Question: I will use neo4j 2.1.6 to build a web application for telecommunications.
I have started building my model in a UML diagram, describing the relations between each element (for example a Cabinet constsists of NetworkBoards, NetworkBoards consists of Vcards etc.).
My initial idea was to create - from the classes described in my UML - nodes. These nodes will relate to each other as described in the UML. Later I would create instances of these nodes which would contain my data and would be related to each other as their parent classes are (please check UML attachment).
Now I realise maybe this way of thinking is NOT the "neo4j" way. I came up with the idea that I should actually build nodes containing my data and relate these nodes with each other based on the relations I describe in the UML. The nodes will actually group into labels BASED ON the classes I desribe in my UML.
The difference between the two approaches is that in the second I won't create classes described in my UML nodes but only labels with the name of these classes. I hope what I am trying to say is clear.
What do you think? Which approach is actually more correct and in the philosophy of neo4j?
I am really looking forward to hearing your comments and advice at your earlierst convienience.

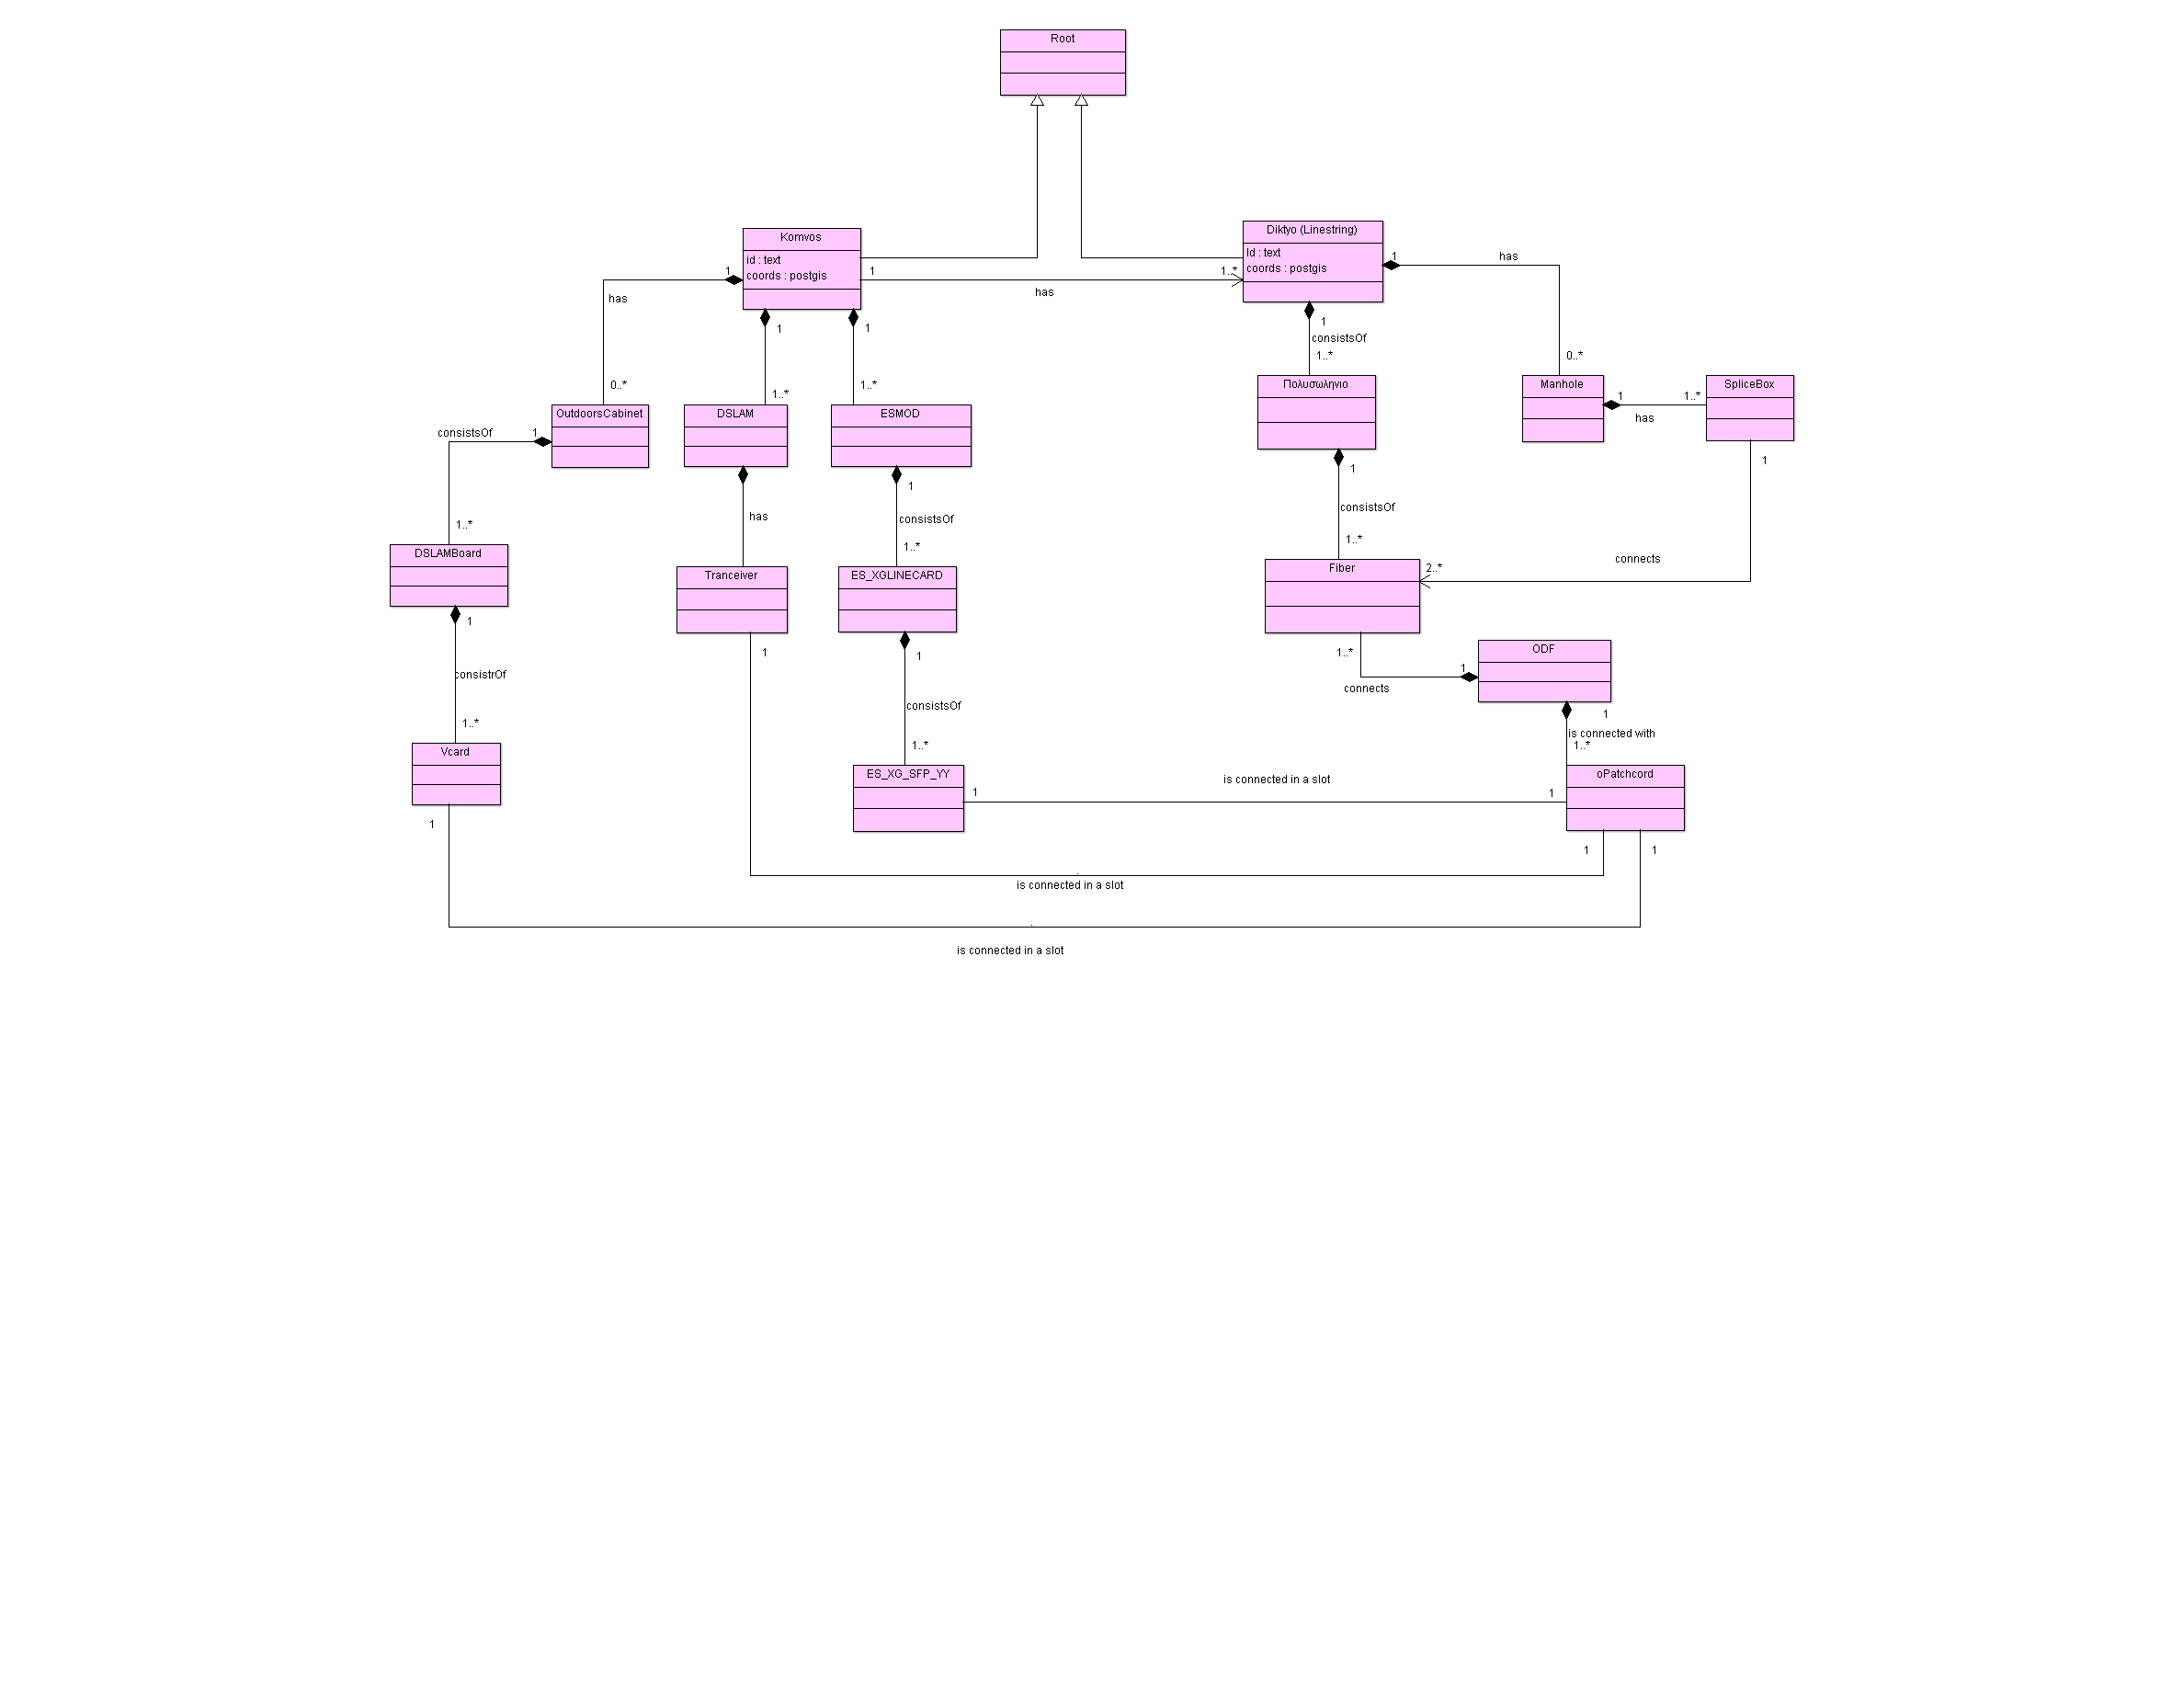
Answer: I don't know if there's a per se; graph databases give you nodes and relationships as primitives to work with different than other databases which might give you other primitives like documents, tables, etc. There's some <URL> that you should definitely check out.
There are a few principles you can steal from books like <URL>. You'll still have to interpret for your context. The first two from that book are "Design for Query-Ability" and "Align relationships with Use Cases".
So the first strong recommendation I have for you is don't build your data model as an abstract model separate from use cases or queries. Build a list of questions you need to ask of this database. How to answer these questions easily will guide your process of design.
In your UML setup you seem to be referring to a lot of HAS_A relationships, like a 'Cabinet' has a series of 'NetworkBoards', etc.
As a starting point, think of each of your UML classes as a node label in Neo4j. Class relationships then become neo4j relationships. This is , it's something you need to adapt in light of your query requirements. This is roughly similar to your "first idea" you list. Nothing wrong with that at all, I don't think.
Your second approach sounds very similar to the first. When you build nodes with the data in them, I'm thinking of individual nodes as instances of the UML classes, i.e. a particular 'NetworkBoard'. Class membership itself can usually be a label in Neo4J. How do you know that something is a 'NetworkBoard'? It has that label.
So...you're not far off, but I think the big missing piece here is your query requirements, and what kinds of questions you need to ask of this database.